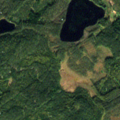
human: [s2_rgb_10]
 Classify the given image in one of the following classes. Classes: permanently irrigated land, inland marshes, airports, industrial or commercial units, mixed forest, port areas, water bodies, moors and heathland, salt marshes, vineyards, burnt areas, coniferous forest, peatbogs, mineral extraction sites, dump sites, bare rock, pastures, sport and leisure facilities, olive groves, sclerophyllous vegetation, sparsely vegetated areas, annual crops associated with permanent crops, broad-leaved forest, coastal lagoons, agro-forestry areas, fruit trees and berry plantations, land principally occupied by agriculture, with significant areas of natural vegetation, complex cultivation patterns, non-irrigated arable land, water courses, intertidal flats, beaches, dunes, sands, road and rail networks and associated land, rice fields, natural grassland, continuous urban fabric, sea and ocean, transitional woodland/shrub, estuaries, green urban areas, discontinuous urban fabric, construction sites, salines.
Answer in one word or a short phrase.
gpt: coniferous forest, transitional woodland/shrub